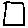
Label: square